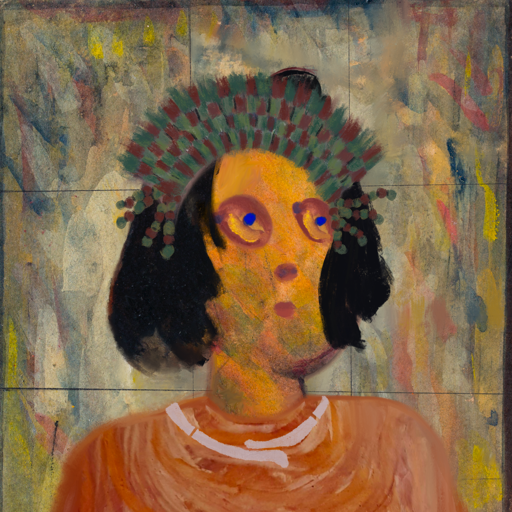
Background: GypsyMother, Head And Neck Side: Gypsy_Mother, Face Side: Mother_And_Son_Son, Bust: Pious_Lady, Hair Side: Mosgoul, Head Accessory: After_Raid_Crown, Second Necklace: Blank, Necklace: Hypocrite_2, Baby: Blank